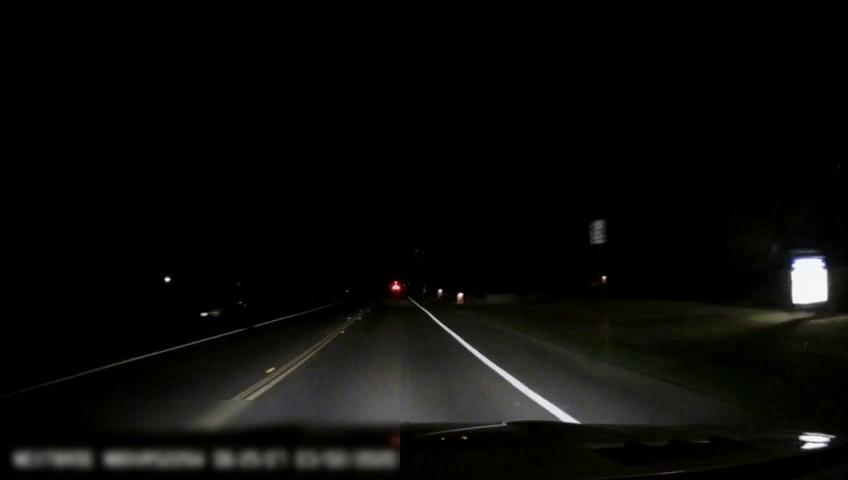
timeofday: Night
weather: Other
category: Drivable Space
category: Vehicles | Car
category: Lanes | Current Lane
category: Lanes | Current Lane
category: Lanes | Alternate Lane
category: Lanes | Alternate Lane